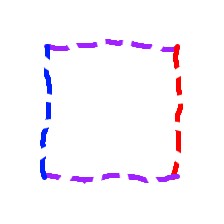
Shape: square